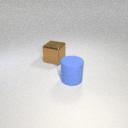
large brown metal cube behind large blue rubber cylinder